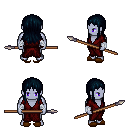
a pixel art fantasy rpg character, male body template, dark elf, purple skin, red robe, red pants, raven unkempt hairstyle, white cloth bandages, brown slippers, spear, four views (front, back, left, right), 2x2 character sprite sheet, small pixel art, hard edges, no anti-aliasing